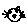
Label: cat